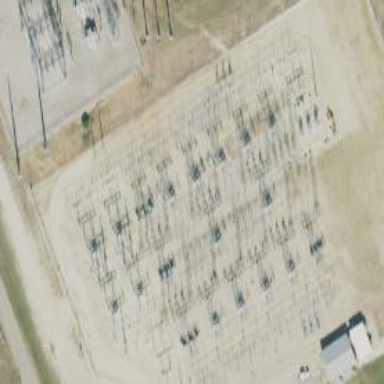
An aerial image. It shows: Switch for power supply.